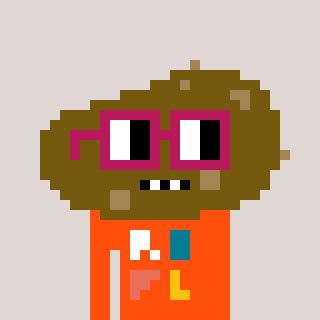
a pixel art character with square dark red glasses, a potato-shaped head and a orange-colored body on a warm background